Aerial crown-view tile of a tropical tree (Barro Colorado Island, Panama), acquired 20241216:
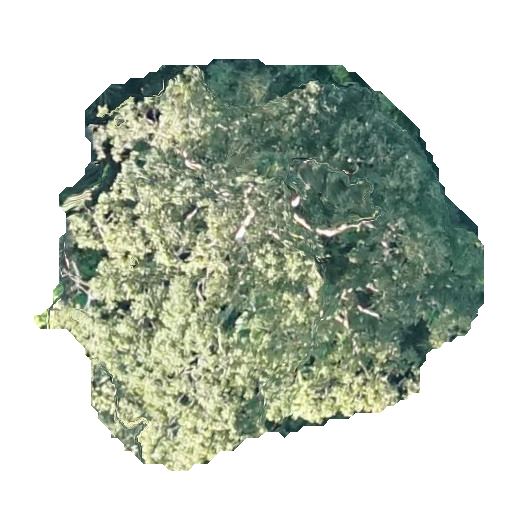
Species: Astronium graveolens
GBIF accepted scientific name: Astronium graveolens
Crown area: 190.353 m²